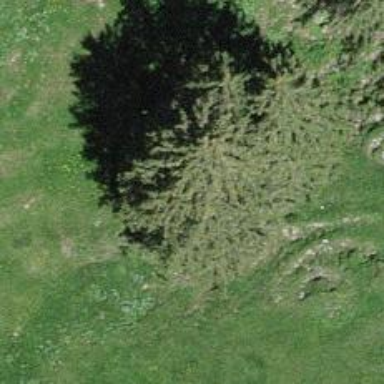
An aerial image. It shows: Single tag "natural: tree."